Field crop: tomato
Growth stage: 1
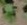
Species: solanum